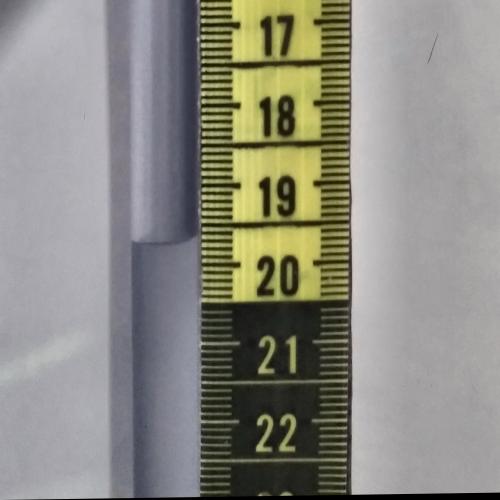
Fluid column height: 19.7 cm